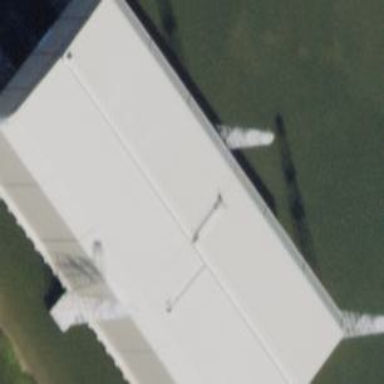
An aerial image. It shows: Dock building located along waterway.